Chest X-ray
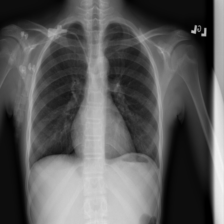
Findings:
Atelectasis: negative
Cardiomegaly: negative
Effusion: negative
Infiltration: negative
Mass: negative
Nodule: negative
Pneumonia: negative
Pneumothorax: negative
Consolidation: negative
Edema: negative
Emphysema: negative
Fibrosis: negative
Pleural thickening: negative
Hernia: negative